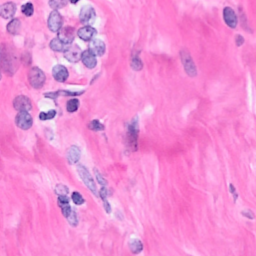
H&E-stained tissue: Breast